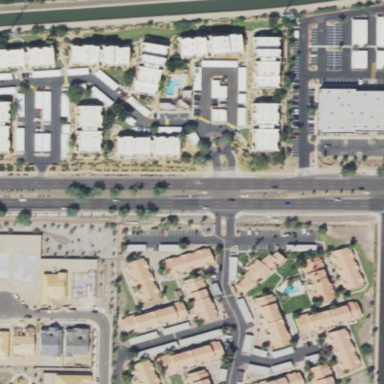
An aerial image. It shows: Residential area with apartments.